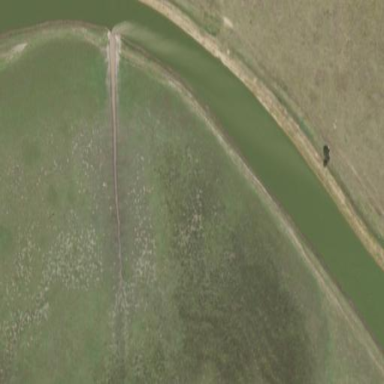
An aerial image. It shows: Reservoir used for water storage. It is natural water feature.